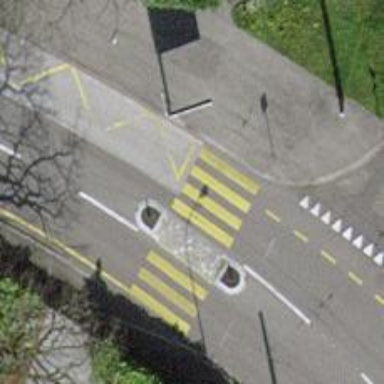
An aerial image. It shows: Marked zebra crossing with island in the middle.